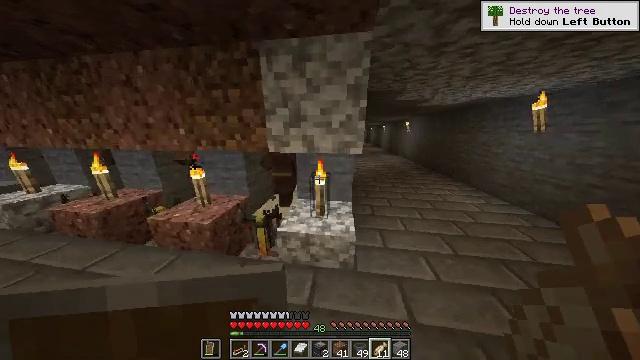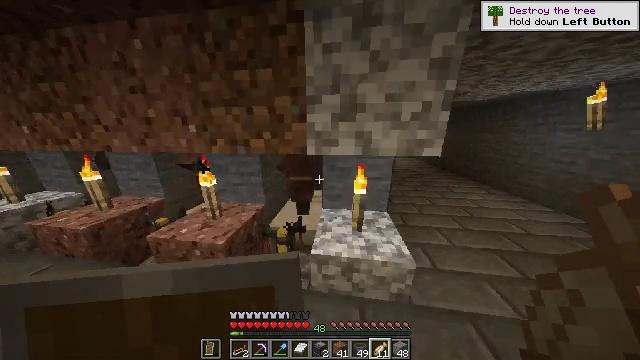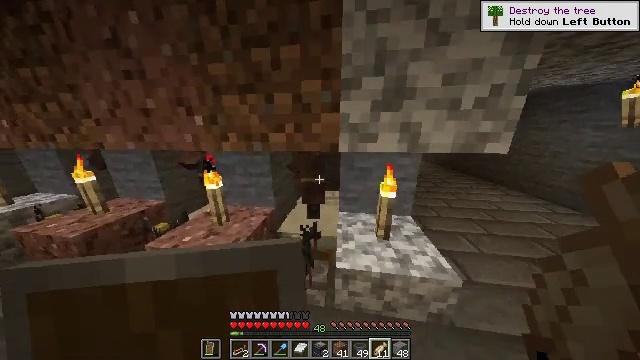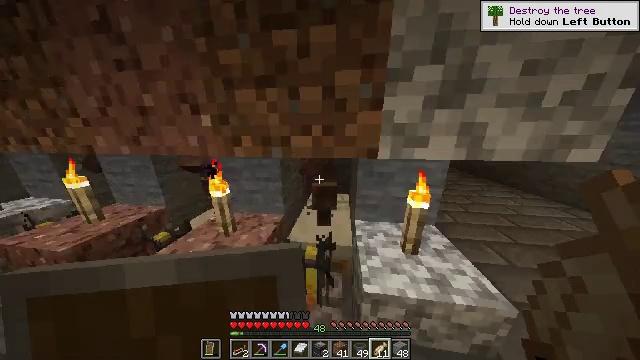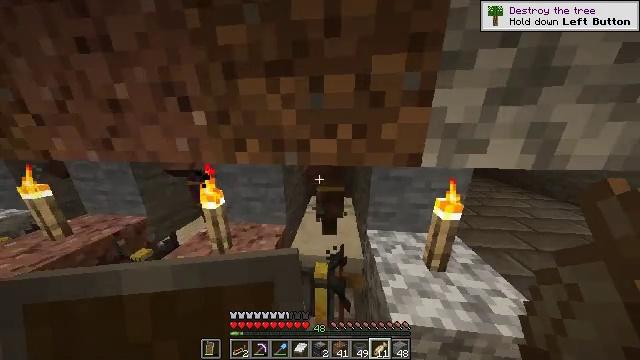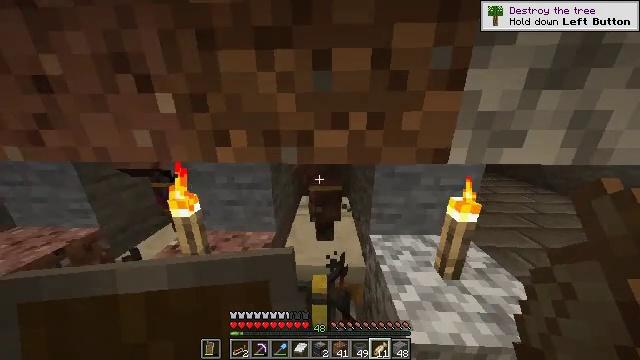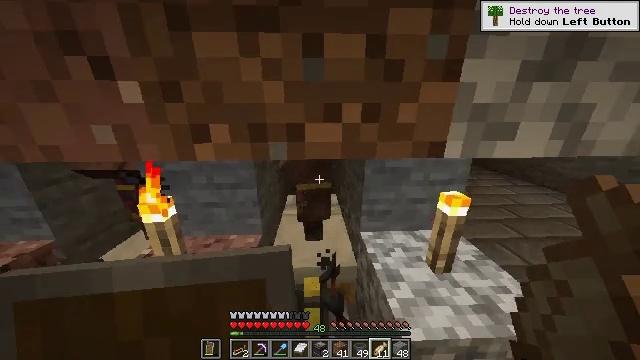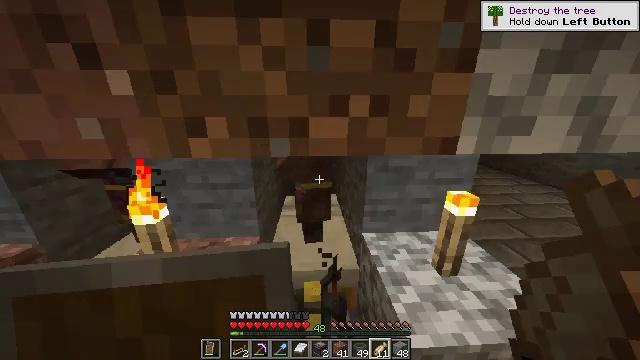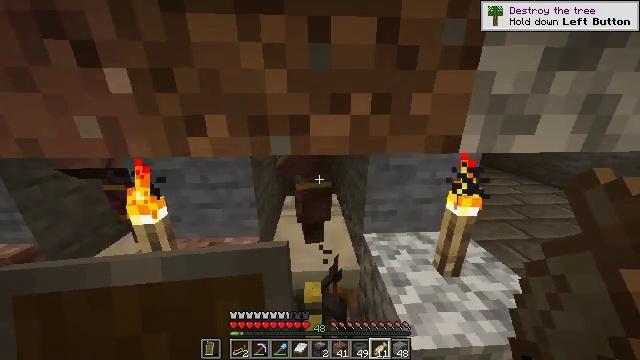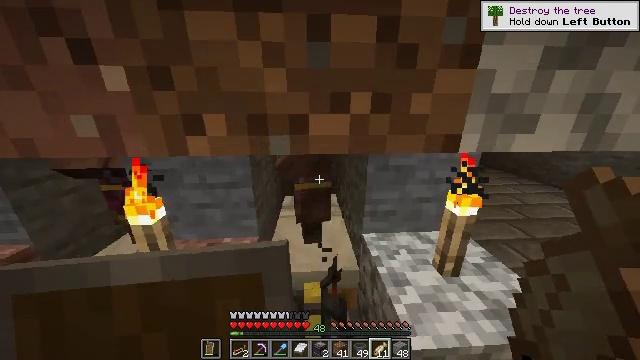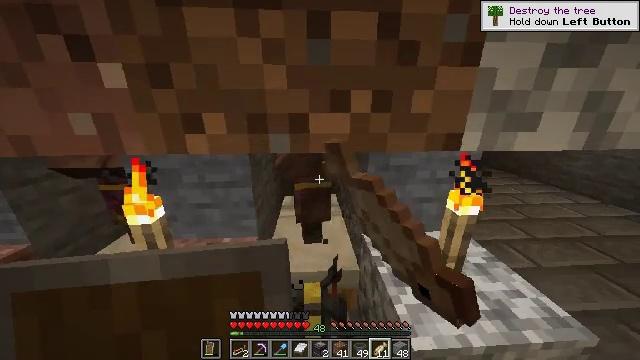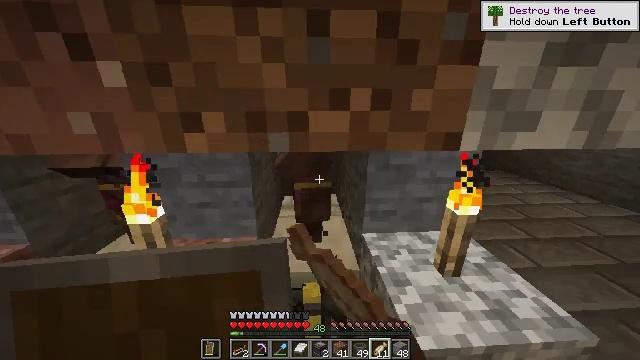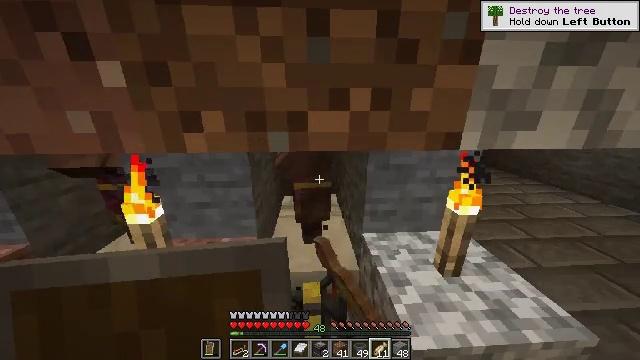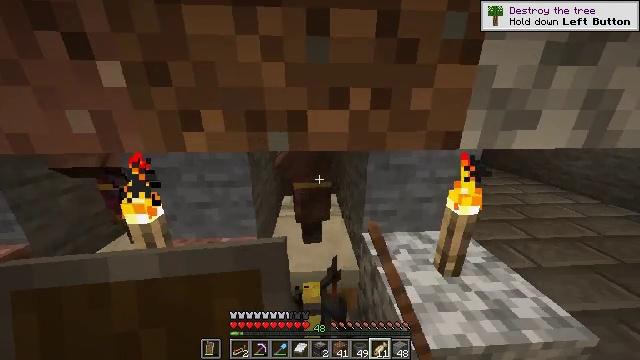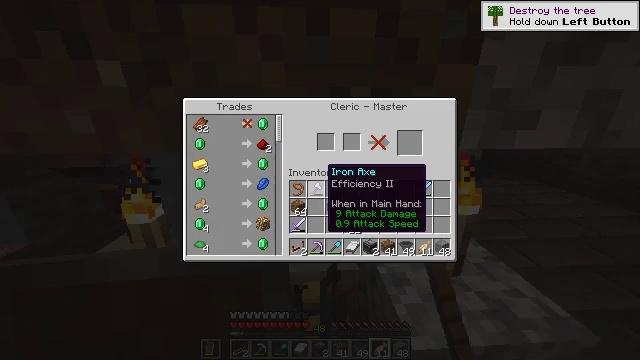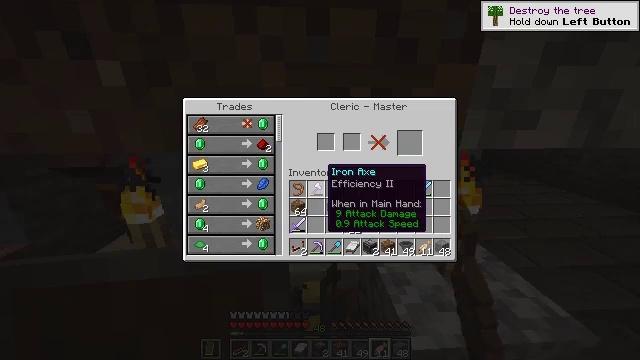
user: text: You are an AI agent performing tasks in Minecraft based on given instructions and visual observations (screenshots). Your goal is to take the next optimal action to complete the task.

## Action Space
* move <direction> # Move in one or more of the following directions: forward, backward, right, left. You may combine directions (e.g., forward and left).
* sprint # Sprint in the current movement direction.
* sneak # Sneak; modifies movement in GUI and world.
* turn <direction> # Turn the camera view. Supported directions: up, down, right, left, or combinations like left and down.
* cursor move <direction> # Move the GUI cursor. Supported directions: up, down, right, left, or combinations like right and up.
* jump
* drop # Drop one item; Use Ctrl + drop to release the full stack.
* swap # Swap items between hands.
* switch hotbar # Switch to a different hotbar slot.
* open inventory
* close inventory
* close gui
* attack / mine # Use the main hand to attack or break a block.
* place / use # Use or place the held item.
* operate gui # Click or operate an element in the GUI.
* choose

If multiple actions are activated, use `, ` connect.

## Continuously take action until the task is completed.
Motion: motion action
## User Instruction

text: craft item air
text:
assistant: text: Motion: move forward and move left
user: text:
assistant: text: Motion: move forward and move left
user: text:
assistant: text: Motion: no_op
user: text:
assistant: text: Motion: turn right
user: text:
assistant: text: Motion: turn right and down
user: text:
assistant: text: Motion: turn right
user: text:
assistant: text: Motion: no_op
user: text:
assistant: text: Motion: no_op
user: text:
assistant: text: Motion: use / place
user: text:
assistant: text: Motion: use / place
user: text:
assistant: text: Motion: no_op
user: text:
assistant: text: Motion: no_op
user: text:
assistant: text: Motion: no_op
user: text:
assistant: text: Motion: open gui
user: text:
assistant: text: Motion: no_op
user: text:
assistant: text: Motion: no_op
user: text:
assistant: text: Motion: no_op
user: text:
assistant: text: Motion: cursor move left and up
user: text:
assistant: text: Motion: cursor move left and up
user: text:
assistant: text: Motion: cursor move left and up
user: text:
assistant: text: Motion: no_op
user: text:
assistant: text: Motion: no_op
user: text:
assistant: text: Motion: no_op
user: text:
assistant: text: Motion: no_op
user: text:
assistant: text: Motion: no_op
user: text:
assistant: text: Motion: no_op
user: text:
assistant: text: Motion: no_op
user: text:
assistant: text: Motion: no_op
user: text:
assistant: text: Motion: no_op
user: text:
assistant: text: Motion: no_op